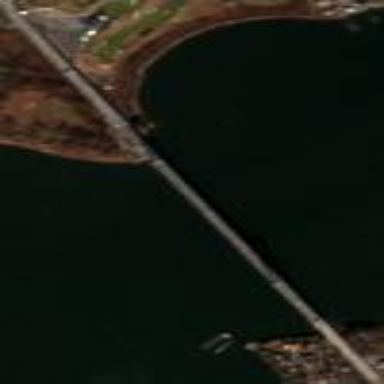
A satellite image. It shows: Man-made bridge.